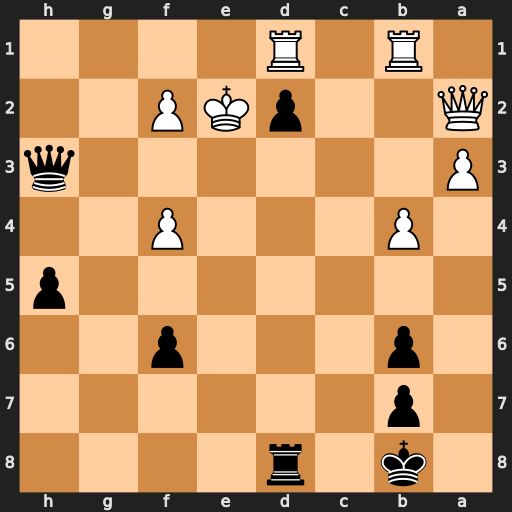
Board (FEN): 1k1r4/1p6/1p3p2/7p/1P3P2/P6q/Q2pKP2/1R1R4
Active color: b
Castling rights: -
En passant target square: -
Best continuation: Qd3#